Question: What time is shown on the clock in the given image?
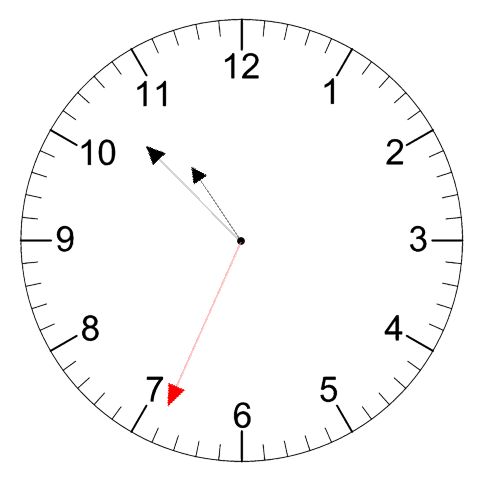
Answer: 10:52:34